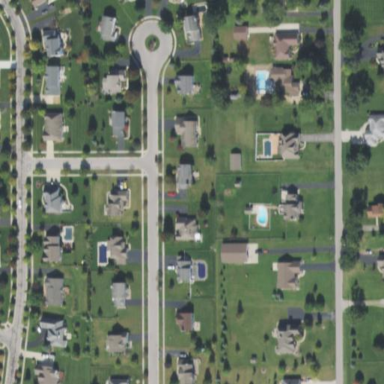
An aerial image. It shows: This residential area consists of single-family homes.